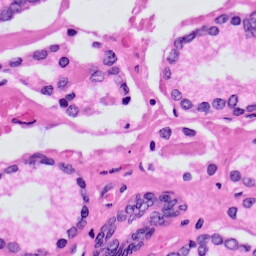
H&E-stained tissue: Prostate